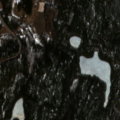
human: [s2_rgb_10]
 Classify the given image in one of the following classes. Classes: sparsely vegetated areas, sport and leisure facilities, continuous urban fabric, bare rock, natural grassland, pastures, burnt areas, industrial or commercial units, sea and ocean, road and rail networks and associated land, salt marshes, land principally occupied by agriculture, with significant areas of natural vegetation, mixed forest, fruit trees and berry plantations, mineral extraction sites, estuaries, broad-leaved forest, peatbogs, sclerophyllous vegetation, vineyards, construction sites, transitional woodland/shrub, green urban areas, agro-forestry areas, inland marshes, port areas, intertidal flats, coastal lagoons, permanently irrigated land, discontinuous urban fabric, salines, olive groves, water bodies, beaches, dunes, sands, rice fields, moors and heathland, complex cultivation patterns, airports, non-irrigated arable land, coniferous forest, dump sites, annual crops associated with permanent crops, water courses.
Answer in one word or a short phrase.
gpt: coniferous forest, mixed forest